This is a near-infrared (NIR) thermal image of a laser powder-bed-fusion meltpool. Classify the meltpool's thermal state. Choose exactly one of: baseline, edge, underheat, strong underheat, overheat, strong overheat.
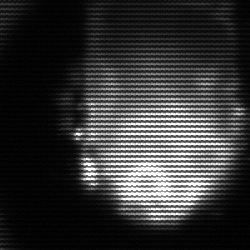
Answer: edge